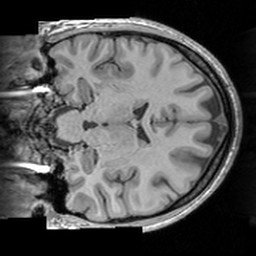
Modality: T1w
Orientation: coronal
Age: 21
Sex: female
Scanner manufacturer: siemens
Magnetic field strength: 3 T
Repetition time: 1.63 s
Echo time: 0.00311 s